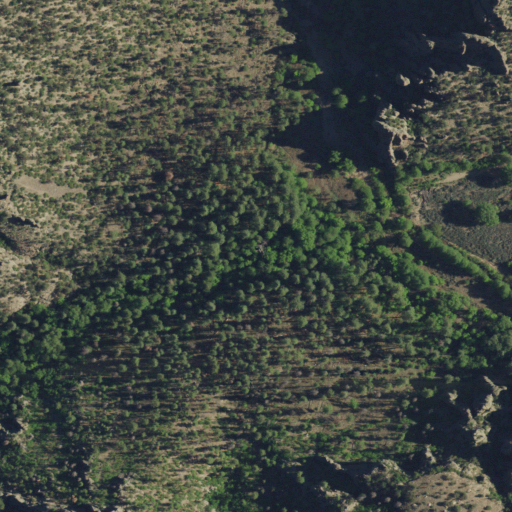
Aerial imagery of valley in New Mexico named White Rocks Canyon containing evergreen forest, shrub, woody wetlands, and grassland